Question: I am using the XCTest framework which is the default testing framework for UI Testing in IOS.
I am writing a test case to check whether the text inside the text field is visible or hidden by clicking the hide show toggle button.

The problem is that the toggle button is inside the text field and I am unable to access the toggle button.
On recording, it considers the tap on toggle button as tap on text field and generates code as follows :
'''
let secureTextField = element3.children(matching: .other).element(boundBy: 1).children(matching: .secureTextField).element
secureTextField.tap()
'''
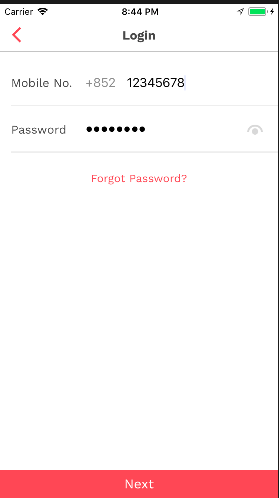
Answer: You may need to do 2 things:
1. Set the toggle as an accessibility element
2. Give the toggle an accessibility identifier
Both may not be necessary depending on your current setup.
'''
// app code
let toggleButton: UIButton!
toggleButton.isAccessibilityElement = true
toggleButton.accessibilityIdentifier = "showHideToggle"
'''
This should allow XCTest to see the toggle and give you an easy mechanism to find it in your test code:
'''
// test code
let app = XCUIApplication()
let toggle = app.buttons["showHideToggle"]
toggle.tap()
'''